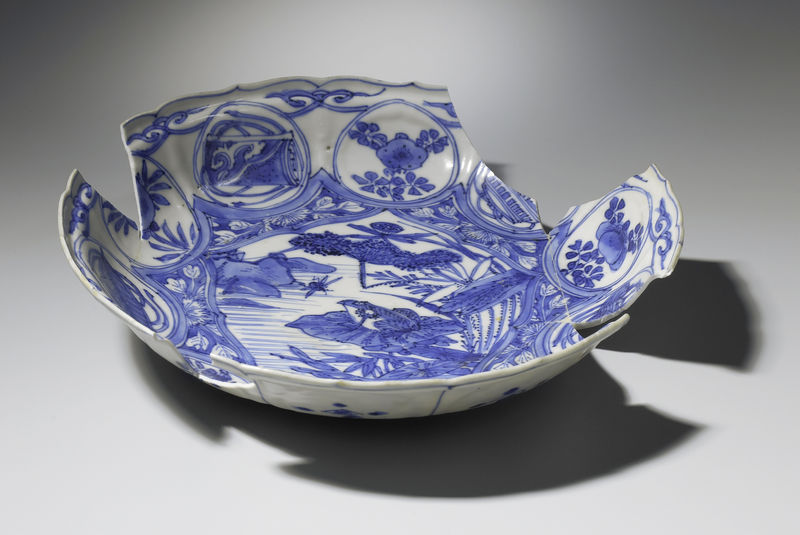
Titel: Bord uit V.O.C.-schip de 'Witte Leeuw'
Standort: Amsterdam
Institution: Rijksmuseum
Schlagwörter: blau, felsen, weiß, see, blumen, schale, teller, natur, floral, japanisch, foto, porzellan, chinesisch, zerstört, zerbrochen, scherben, lotos, geklebt, suppenteller